Question: Here are my 'TextBlock's:
'''
<StackPanel Orientation="Horizontal" Margin="0,3,0,0">
<TextBlock Text="6 or more characters, at least one letter and a number, " FontFamily="Segoe UI" Foreground="#000000" FontSize="13"/>
<TextBlock Text="no symbols" FontFamily="Segoe UI" Foreground="#000000" FontSize="13"/>
</StackPanel>
'''
And here is the output (screen shot):

Why does 'TextBlock' trim ending spaces? However, it works fine when there are leading spaces.
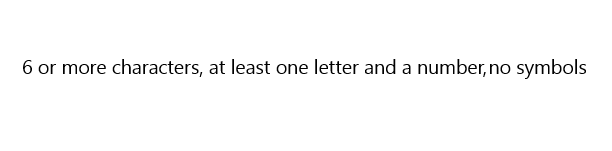
Answer: It looks like 'xml:space="preserve"' do the trick (see <URL>.
If you use the non-breaking space character '&#160;' it does work
'''
<TextBlock Text="6 or more characters, at least one letter and a number,&#160;&#160;&#160;&#160;&#160;&#160;&#160;" ....
'''
I suppose you could try building a converter on the 'Text' property to check for trailing spaces and replace with non-breaking spaces - presuming the truncation that's happening doesn't occur too early.